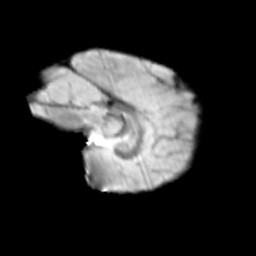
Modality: T2w
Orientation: sagittal
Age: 10
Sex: female
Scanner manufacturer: siemens
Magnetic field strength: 3 T
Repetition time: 3.8 s
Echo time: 0.07 s